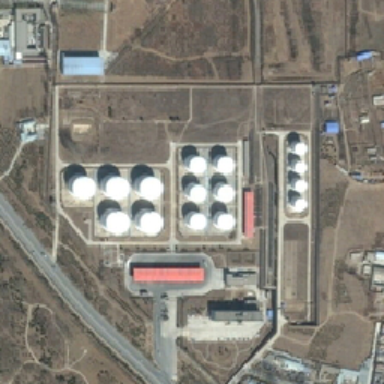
There are some white storage tanks on the bare ground .